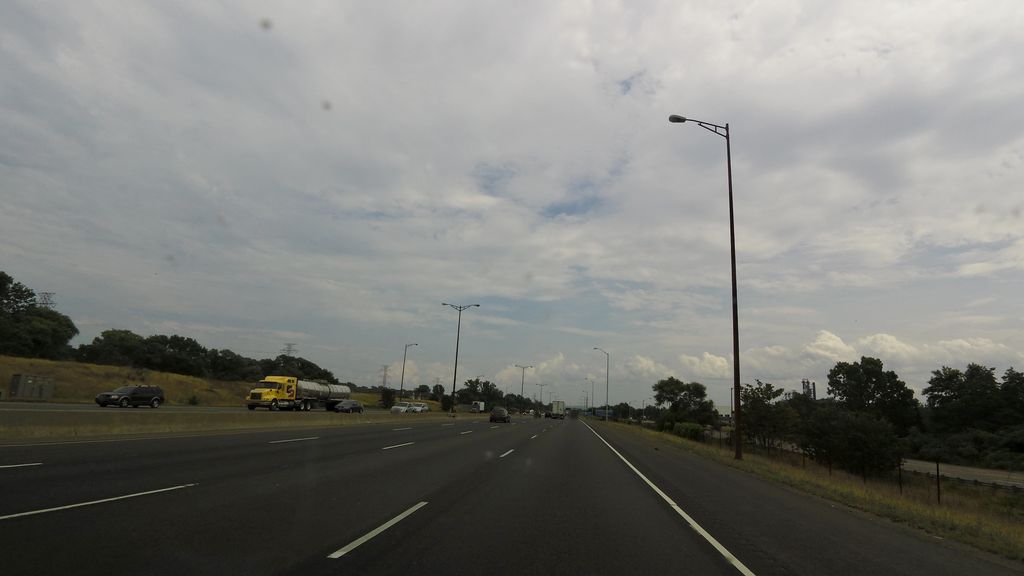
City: hamilton